Question: i have form as shown in picture

what i need is, when i type/ change value in amount, it auto calculate sum at the bottom
also i don't want to let add any character...
Thanks
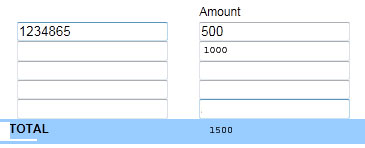
Answer: Add 'class="calc"' to each of your amount input fields and add 'id="total"' to your total result element.
The jQuery Code:
'''
$(document).ready(function(){
$('.calc').change(function(){
var total = 0;
$('.calc').each(function(){
if($(this).val() != '')
{
total += parseInt($(this).val());
}
});
$('#total').html(total);
});
})(jQuery);
'''
and a sample HTML Code:
'''
<input type="text" class="calc" value="">
<input type="text" class="calc" value="">
<input type="text" class="calc" value="">
<input type="text" class="calc" value="">
<input type="text" class="calc" value="">
<span id="total"></span>
'''